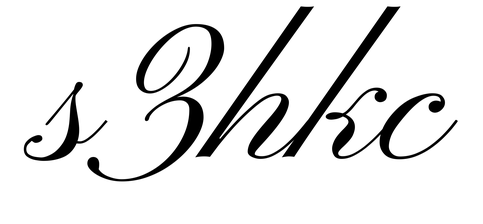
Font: PinyonScript-Regular